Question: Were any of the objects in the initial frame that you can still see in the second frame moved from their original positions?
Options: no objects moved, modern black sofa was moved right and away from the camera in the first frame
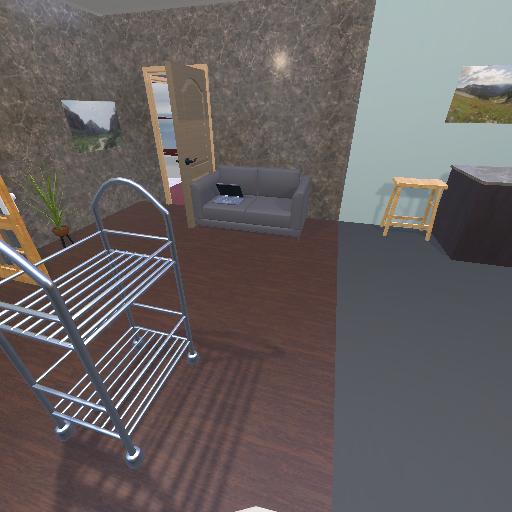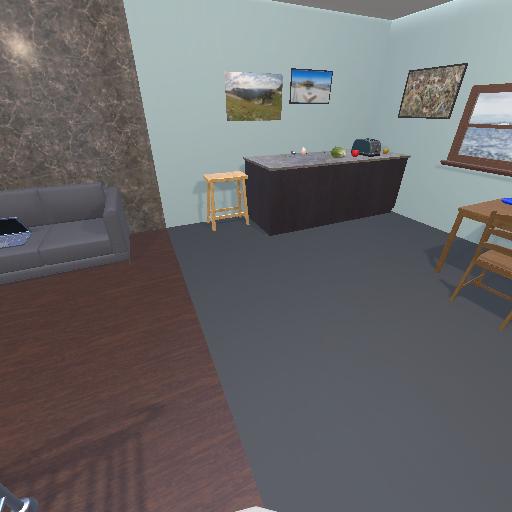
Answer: no objects moved